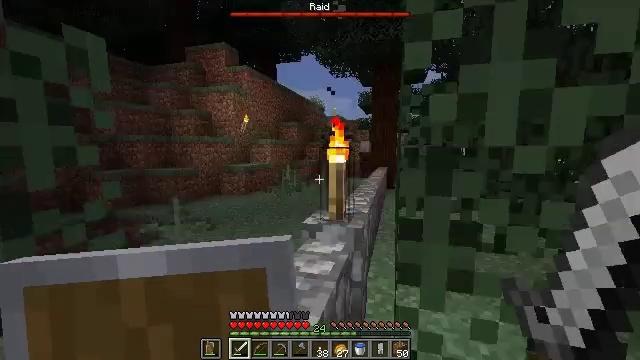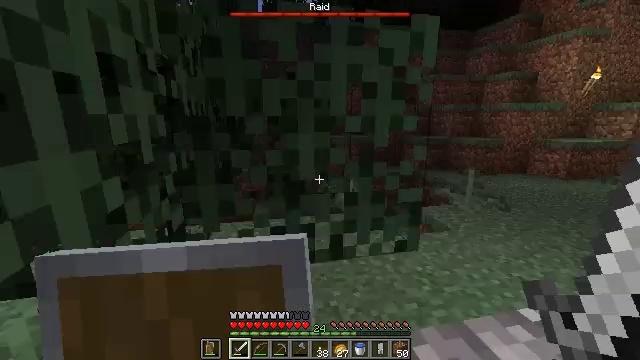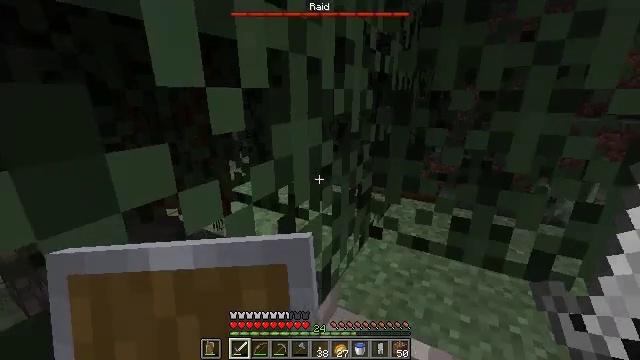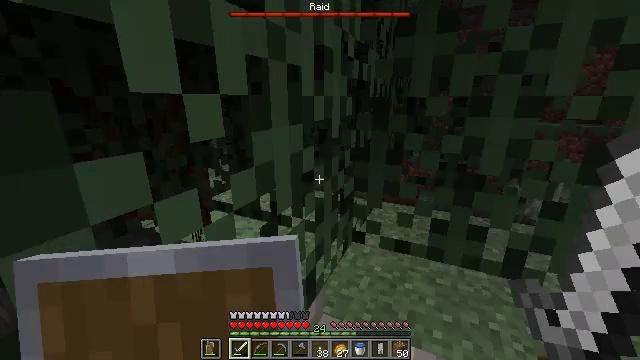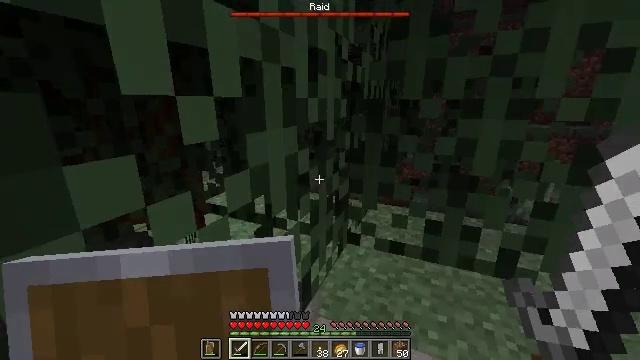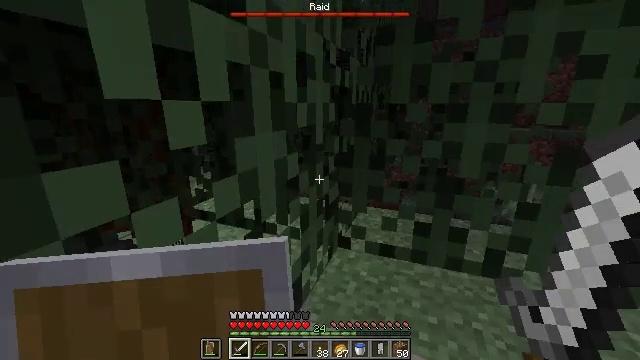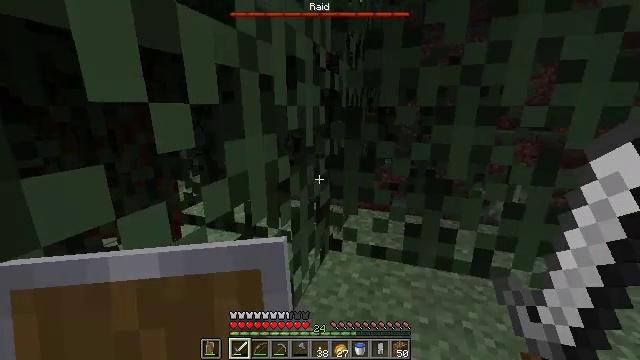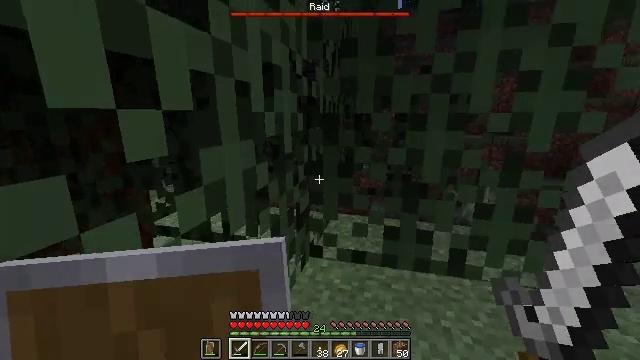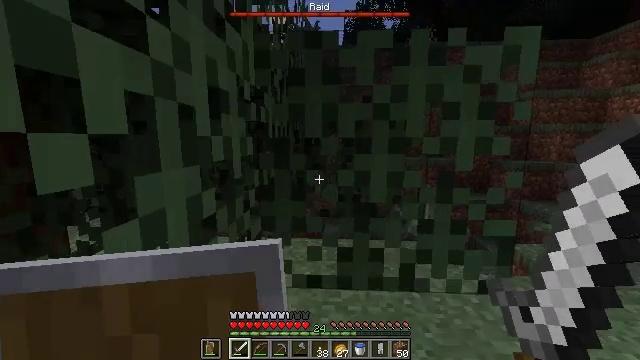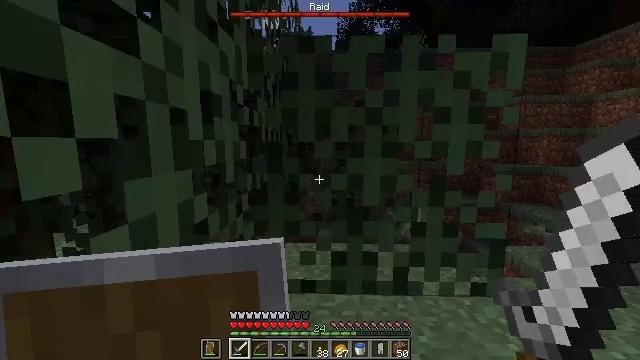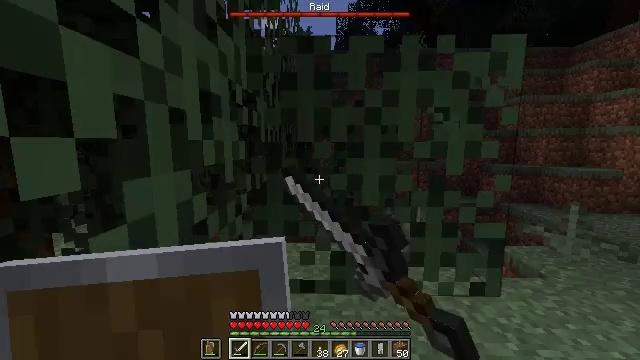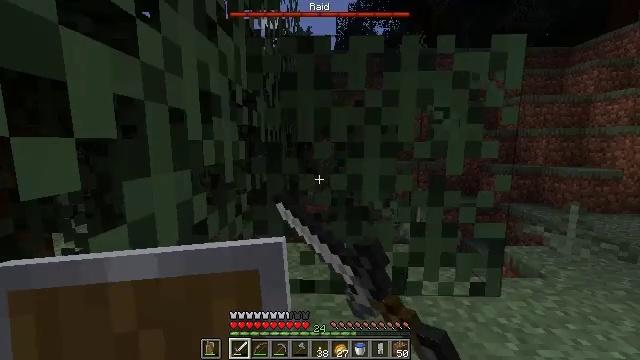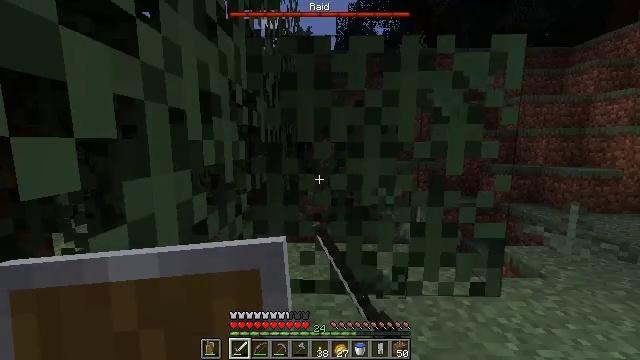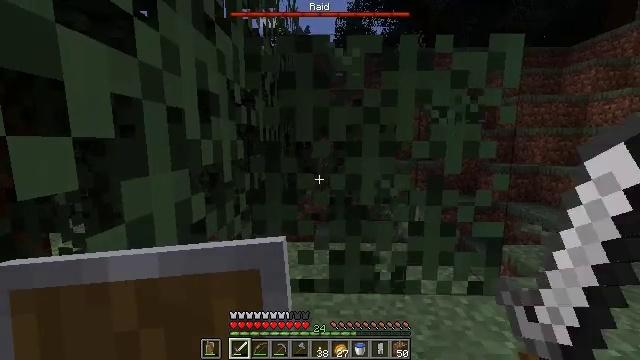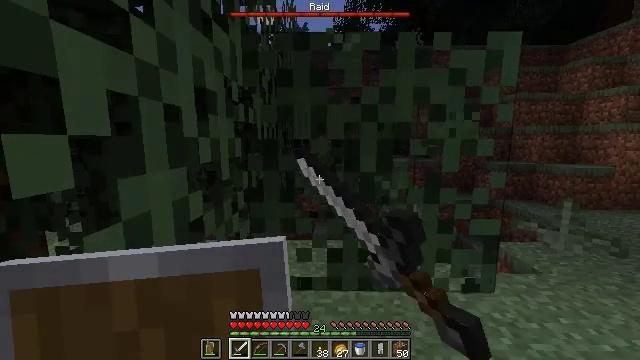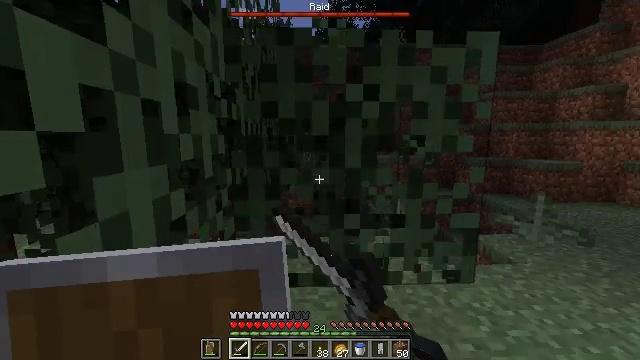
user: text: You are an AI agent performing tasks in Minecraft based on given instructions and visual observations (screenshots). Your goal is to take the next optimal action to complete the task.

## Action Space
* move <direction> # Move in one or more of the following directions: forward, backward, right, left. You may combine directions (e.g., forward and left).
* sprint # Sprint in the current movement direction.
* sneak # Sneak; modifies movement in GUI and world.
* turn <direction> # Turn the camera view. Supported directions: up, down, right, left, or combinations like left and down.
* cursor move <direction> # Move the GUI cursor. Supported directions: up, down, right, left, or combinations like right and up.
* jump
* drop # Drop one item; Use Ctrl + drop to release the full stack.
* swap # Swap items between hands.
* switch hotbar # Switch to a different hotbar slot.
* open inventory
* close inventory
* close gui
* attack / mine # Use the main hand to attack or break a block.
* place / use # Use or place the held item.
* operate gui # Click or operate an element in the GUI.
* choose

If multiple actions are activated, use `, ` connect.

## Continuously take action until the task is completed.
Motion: motion action
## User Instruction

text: Mine spruce leaves from the tree.
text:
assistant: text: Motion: turn left and down
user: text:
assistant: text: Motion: turn left and down
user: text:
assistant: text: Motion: turn right and up
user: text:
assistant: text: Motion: turn right
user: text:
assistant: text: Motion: turn right
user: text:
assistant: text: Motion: turn right
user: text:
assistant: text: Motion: turn right and up
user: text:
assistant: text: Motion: turn right and up
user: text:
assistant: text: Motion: turn right, attack / mine
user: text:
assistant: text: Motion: attack / mine
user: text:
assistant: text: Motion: attack / mine
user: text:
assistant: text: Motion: attack / mine
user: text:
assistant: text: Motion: attack / mine
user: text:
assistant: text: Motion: attack / mine
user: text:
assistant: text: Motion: turn right, attack / mine
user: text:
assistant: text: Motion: turn right, attack / mine
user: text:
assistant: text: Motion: turn right, attack / mine
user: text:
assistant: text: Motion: turn right, attack / mine
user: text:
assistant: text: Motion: turn right, attack / mine
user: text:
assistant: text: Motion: attack / mine
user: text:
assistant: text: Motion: turn right and up, attack / mine
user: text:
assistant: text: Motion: turn right and up, attack / mine
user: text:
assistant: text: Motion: attack / mine